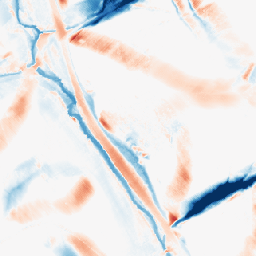
Category: morphological
Decomposition family: morphological_diamond
Decomposition parameters: operation: average
radius: 20
Upsampling method: area
Upsampling parameters: scale: 8
Upsampling scale: 8